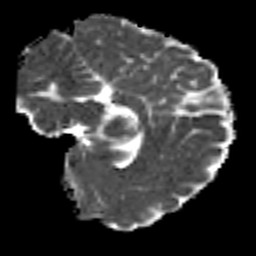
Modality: MD
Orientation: sagittal
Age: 25
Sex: female
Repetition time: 8.4 s
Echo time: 0.09 s